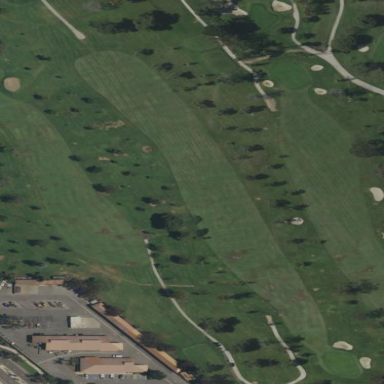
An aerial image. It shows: Scenic golf fairway.